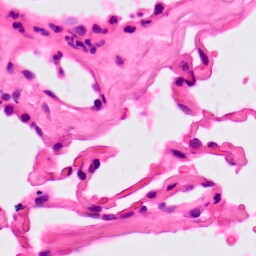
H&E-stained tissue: Lung